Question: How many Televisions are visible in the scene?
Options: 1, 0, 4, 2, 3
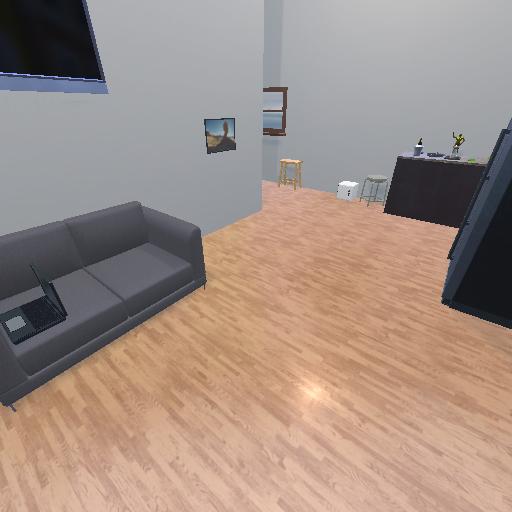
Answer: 1